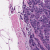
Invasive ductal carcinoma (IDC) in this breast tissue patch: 0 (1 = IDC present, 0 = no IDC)